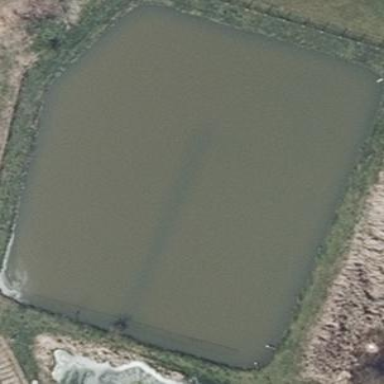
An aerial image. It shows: Pond surrounded by natural water.